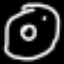
Label: donut